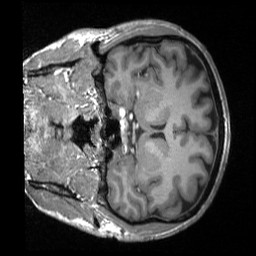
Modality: T1w
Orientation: coronal
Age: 31
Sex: male
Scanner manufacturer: siemens
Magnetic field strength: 3 T
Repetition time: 1.9 s
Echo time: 0.00226 s